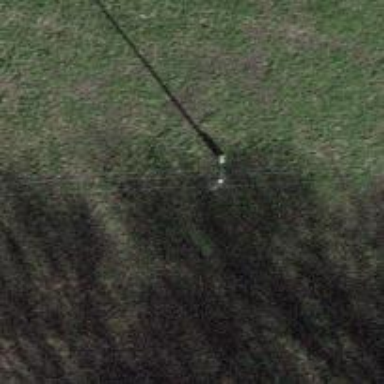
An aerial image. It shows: Power pole.